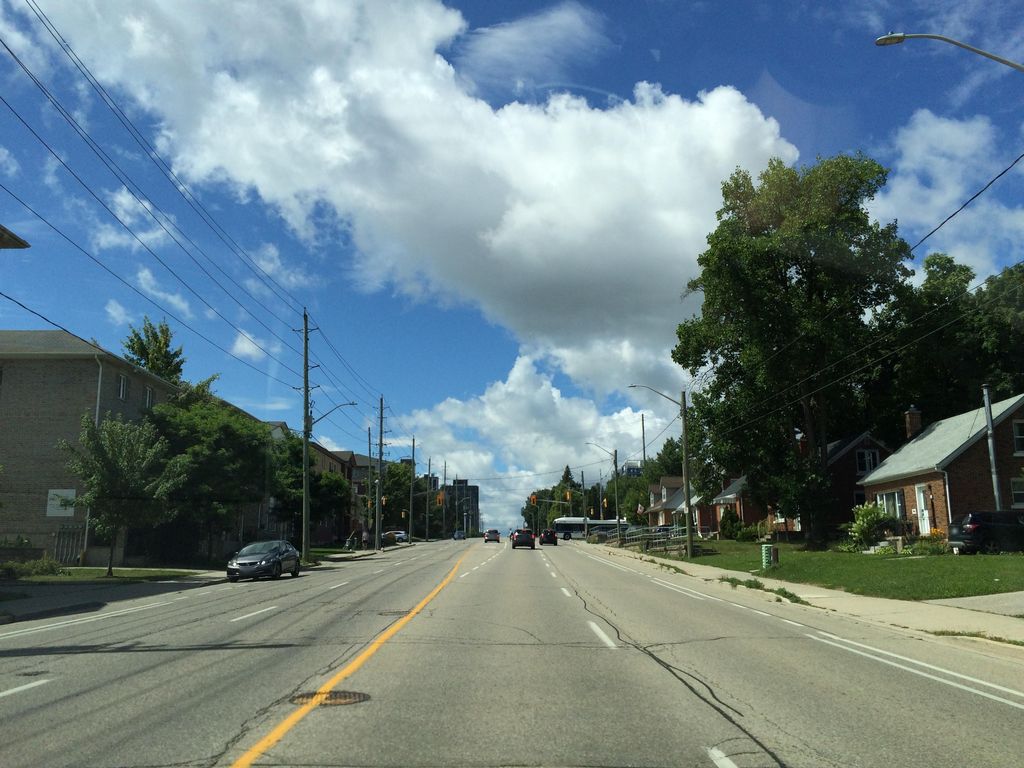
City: kitchener-waterloo